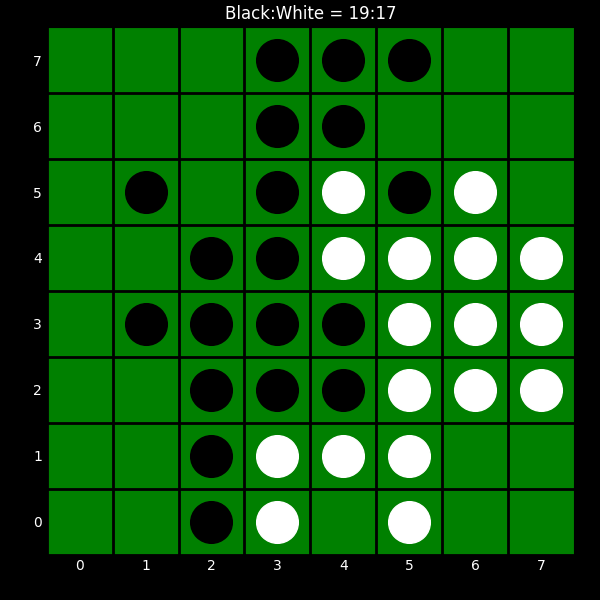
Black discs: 19
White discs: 17